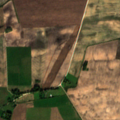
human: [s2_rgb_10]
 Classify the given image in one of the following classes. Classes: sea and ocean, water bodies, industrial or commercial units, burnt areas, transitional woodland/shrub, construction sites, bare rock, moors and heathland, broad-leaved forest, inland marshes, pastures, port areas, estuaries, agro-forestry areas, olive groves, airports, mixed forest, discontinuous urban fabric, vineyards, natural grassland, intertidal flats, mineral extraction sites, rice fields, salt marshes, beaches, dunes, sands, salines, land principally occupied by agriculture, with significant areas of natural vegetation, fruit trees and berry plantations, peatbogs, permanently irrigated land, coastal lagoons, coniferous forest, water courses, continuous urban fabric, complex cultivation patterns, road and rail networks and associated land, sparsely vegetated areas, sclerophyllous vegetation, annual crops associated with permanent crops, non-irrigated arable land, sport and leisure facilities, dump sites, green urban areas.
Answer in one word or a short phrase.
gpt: non-irrigated arable land, complex cultivation patterns